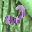
Label: 2